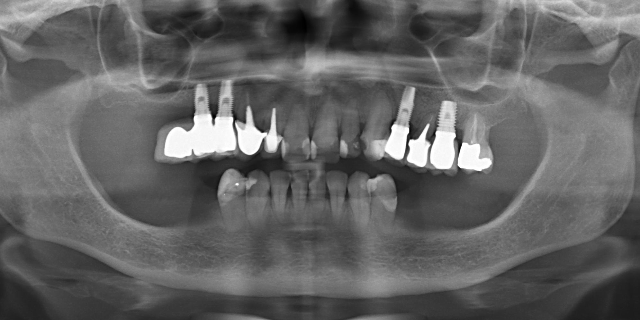
adult